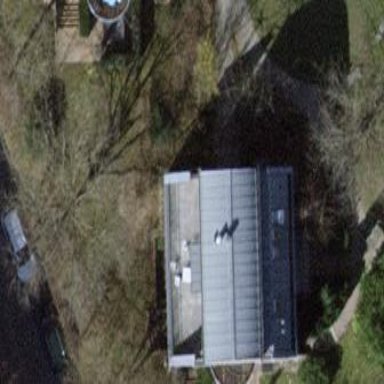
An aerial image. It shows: Building with round-shaped roof.